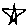
Label: star